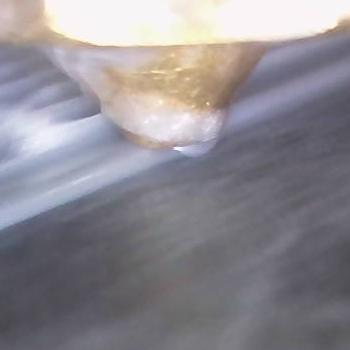
Flow rate: 168%